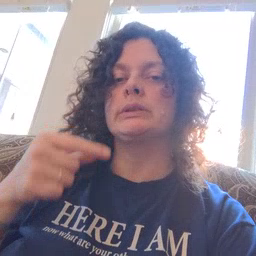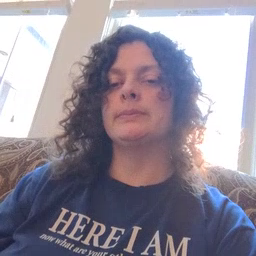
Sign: green